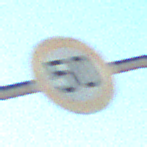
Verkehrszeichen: Geschwindigkeit50
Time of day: MorningAfternoon
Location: Outdoor (Special)
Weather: Clear
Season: NotSpecified
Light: Natural